Interaction volume radius: 5 \u00c5
Interaction volume height: 25 \u00c5
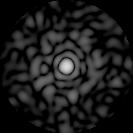
Disorder parameter: 0.8351